Field crop: maize
Growth stage: 2
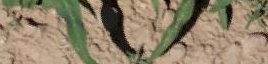
Species: maize